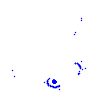
Particle: pion